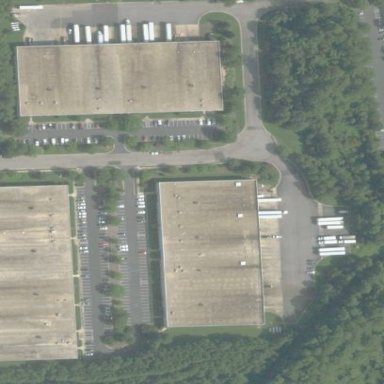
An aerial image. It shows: Commercial building.